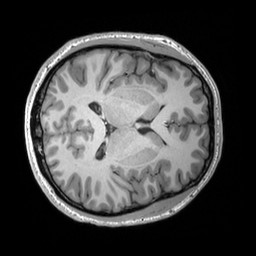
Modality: T1w
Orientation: axial
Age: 24
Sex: male
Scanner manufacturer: siemens
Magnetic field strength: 3 T
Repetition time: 2.53 s
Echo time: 0.00298 s